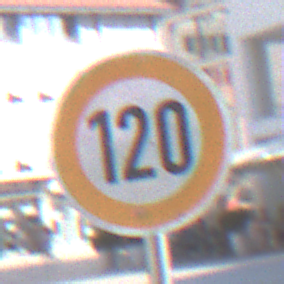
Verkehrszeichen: Geschwindigkeit120
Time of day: MorningAfternoon
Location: Outdoor (Urban)
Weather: Clear
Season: NotSpecified
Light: Natural